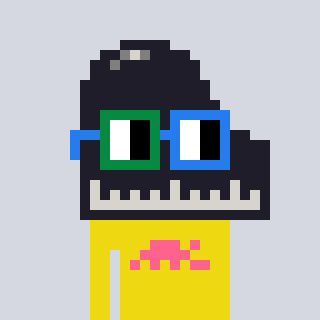
a pixel art character with square green and blue glasses, a piano-shaped head and a yellow-colored body on a cool background